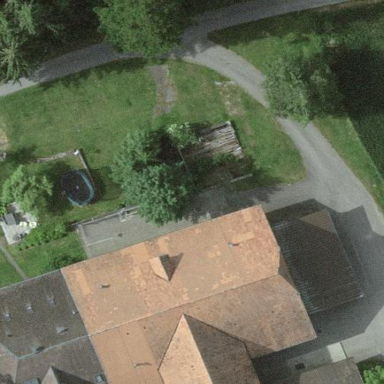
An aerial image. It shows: Farm building.